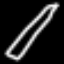
Label: pencil